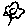
Label: flower